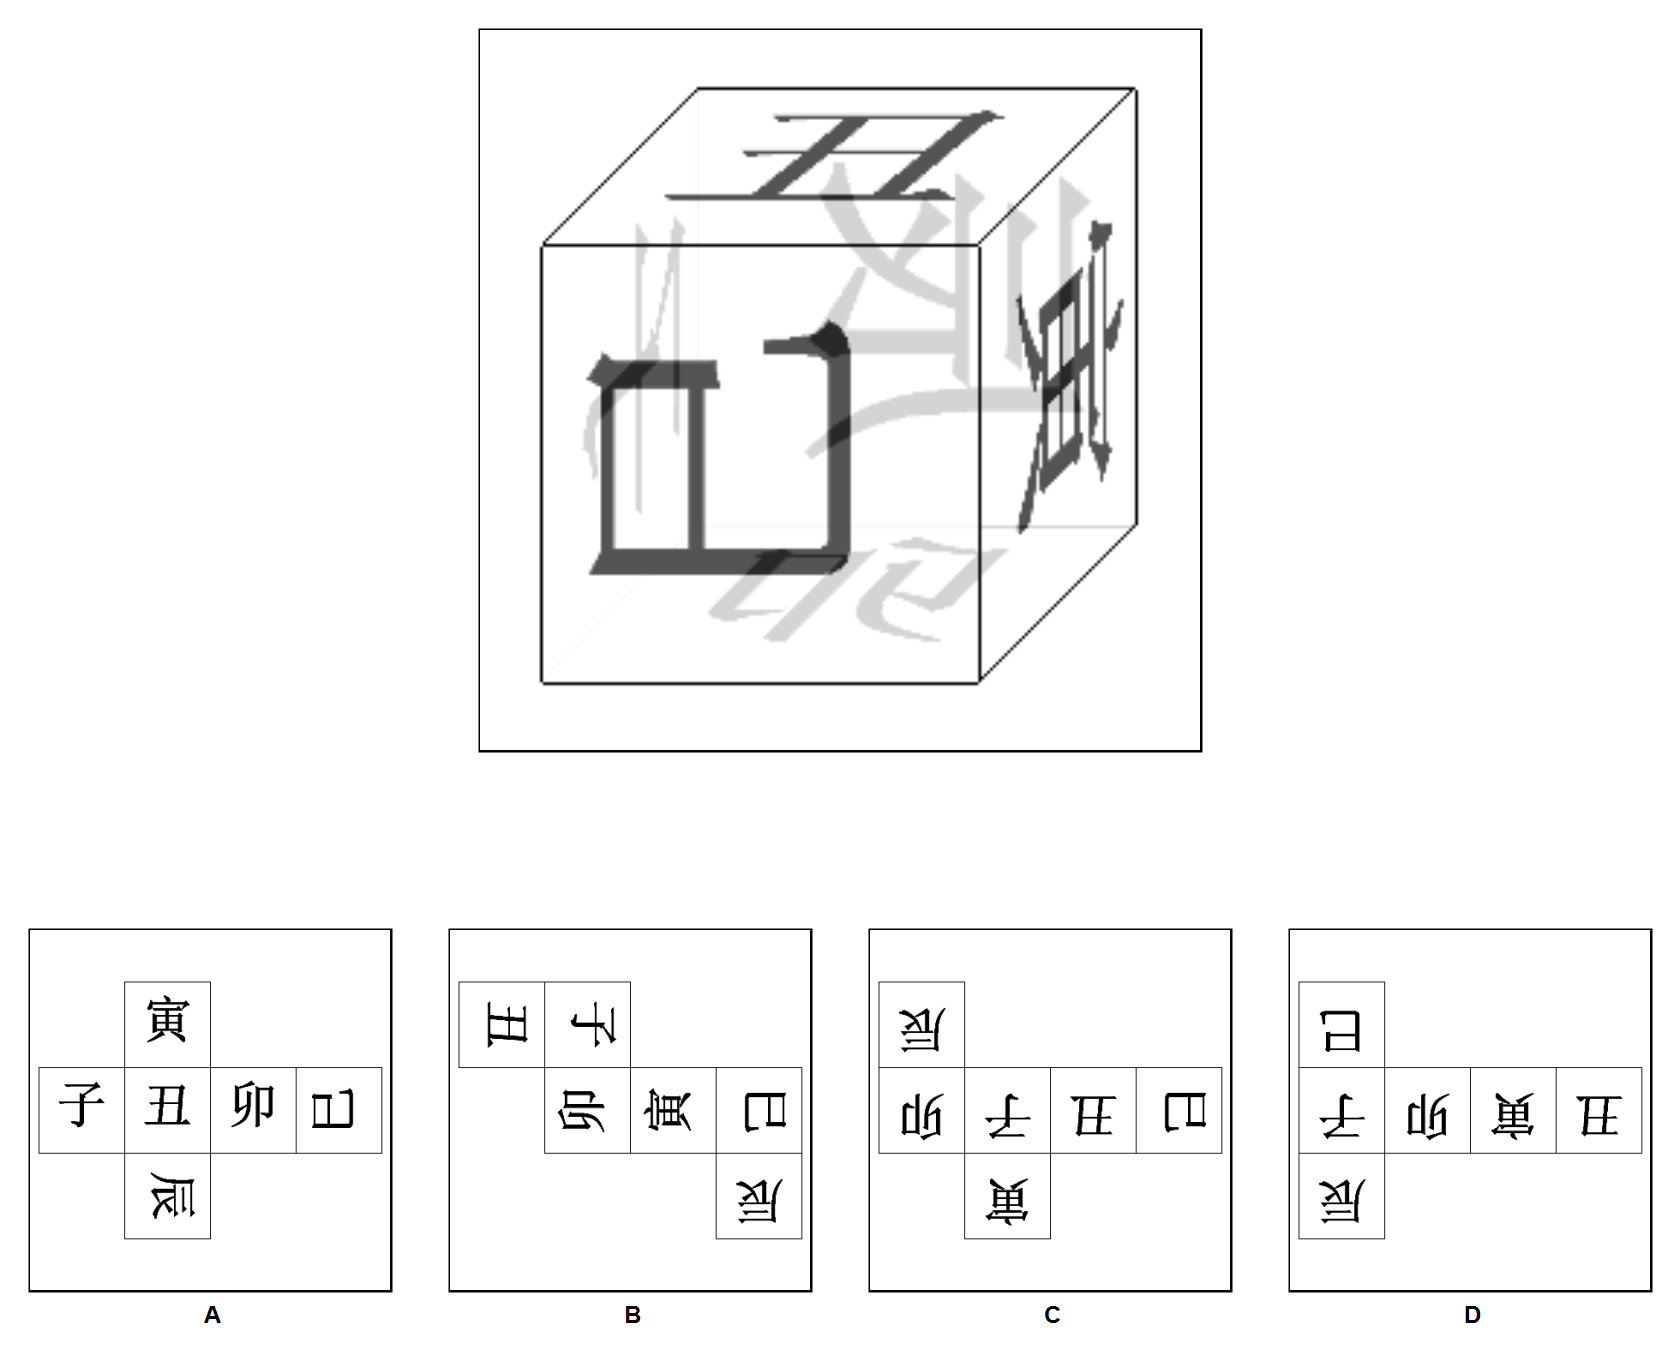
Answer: D